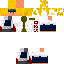
A male human skin with medium skin, wearing blonde long hair dressed in a blue hoodie and blue pants, featuring a closed mouth.